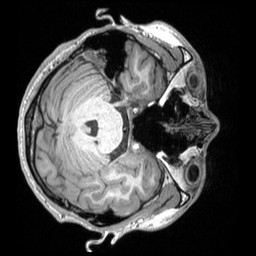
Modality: T1w
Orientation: axial
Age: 23
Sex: male
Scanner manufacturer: siemens
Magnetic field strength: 3 T
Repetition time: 2.53 s
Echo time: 0.00298 s